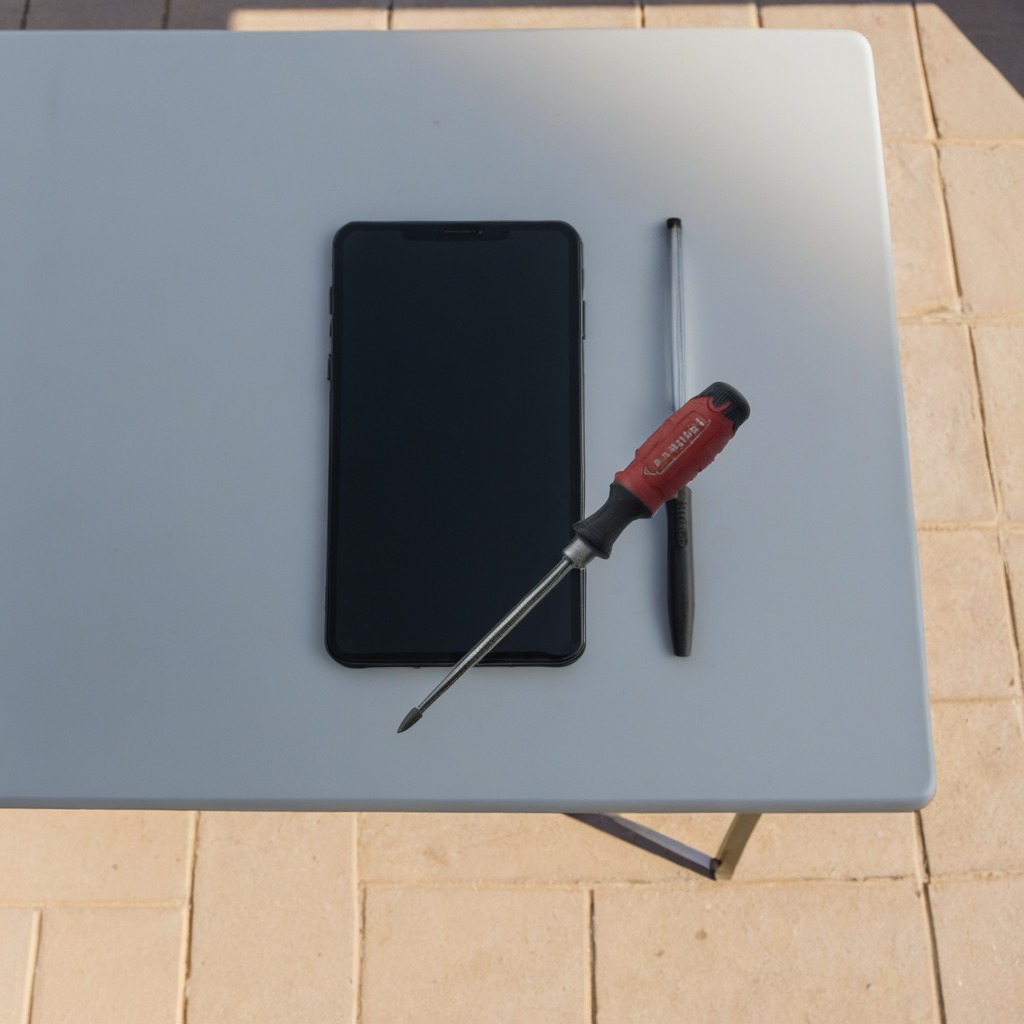
A screwdriver is lying on the table.